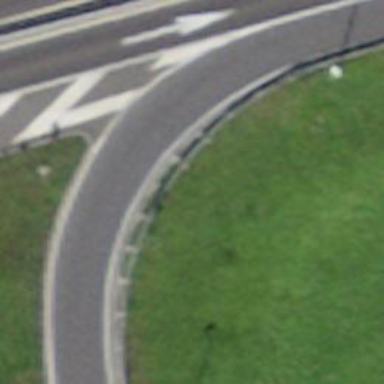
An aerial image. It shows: Secondary road with asphalt surface.